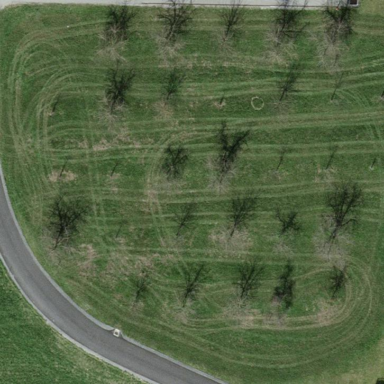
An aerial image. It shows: Orchard.